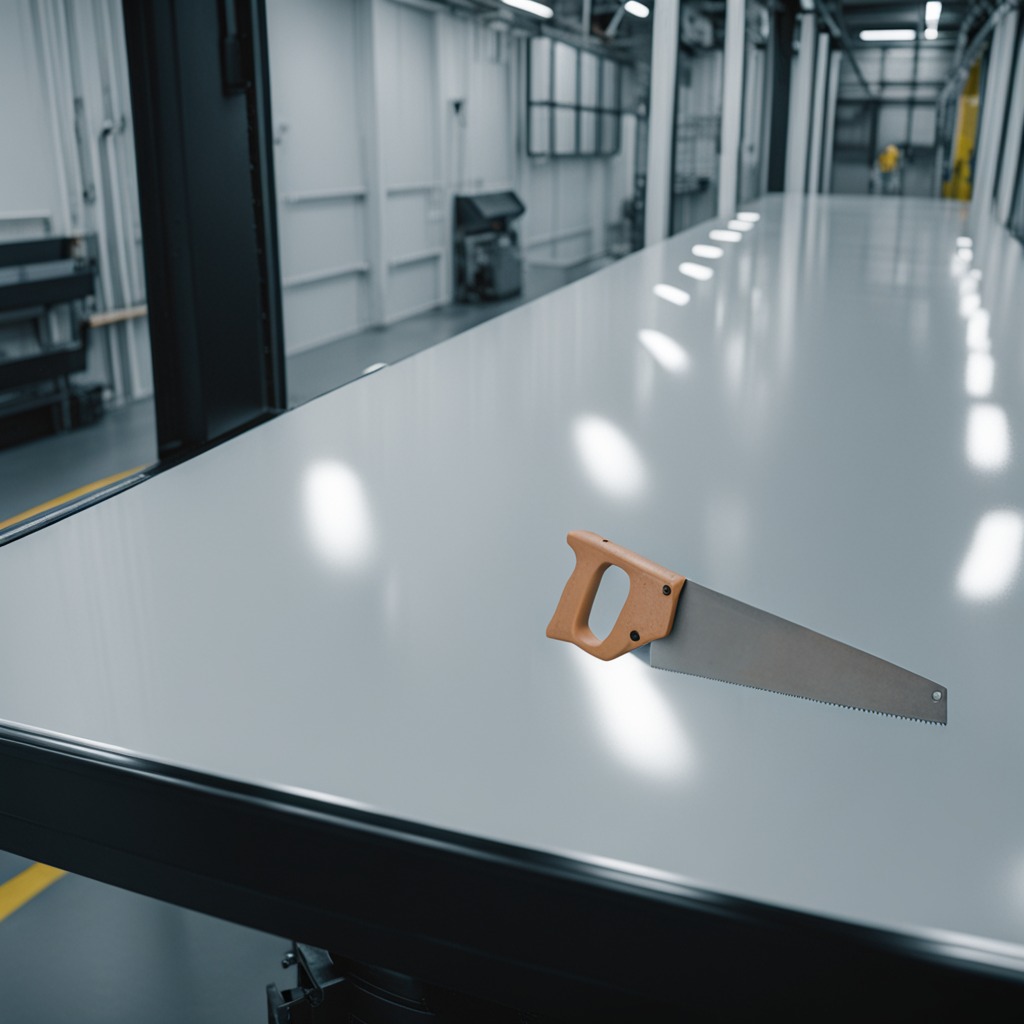
A handheld metal saw is lying on a high-gloss table in a ship maintenance bay industrial lighting.